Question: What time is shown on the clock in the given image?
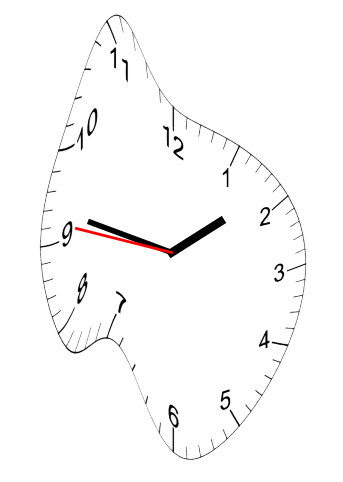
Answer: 01:46:46